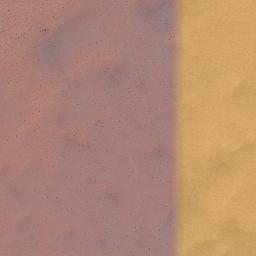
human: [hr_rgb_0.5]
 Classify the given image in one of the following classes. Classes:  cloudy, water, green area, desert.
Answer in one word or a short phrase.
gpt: desert